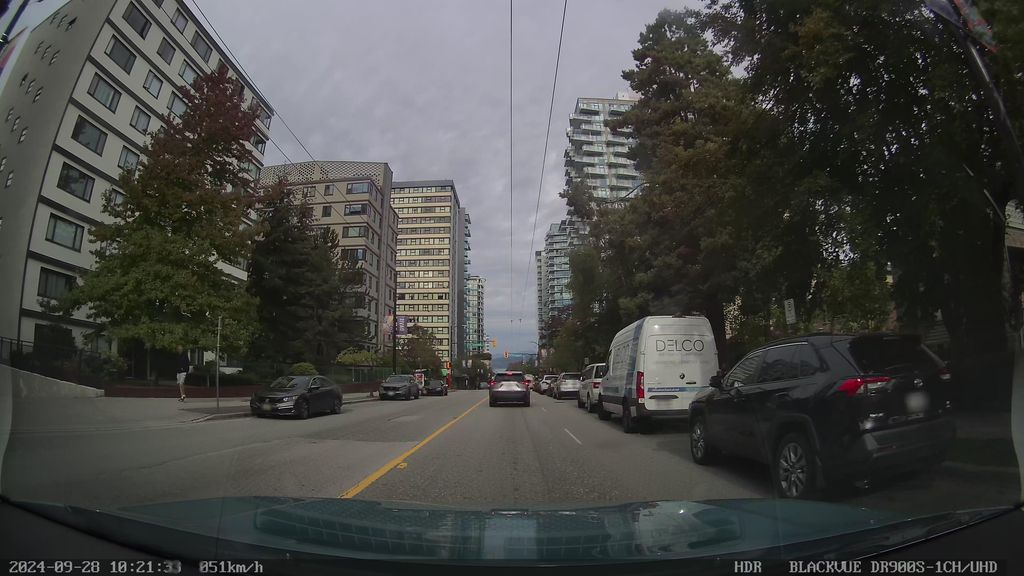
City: vancouver